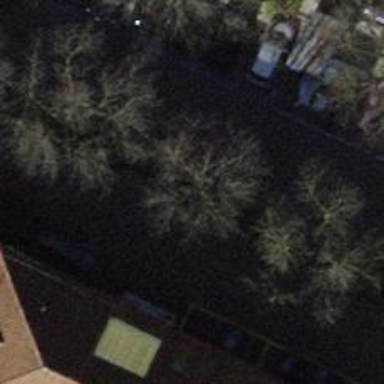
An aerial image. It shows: Avenue lined with trees.